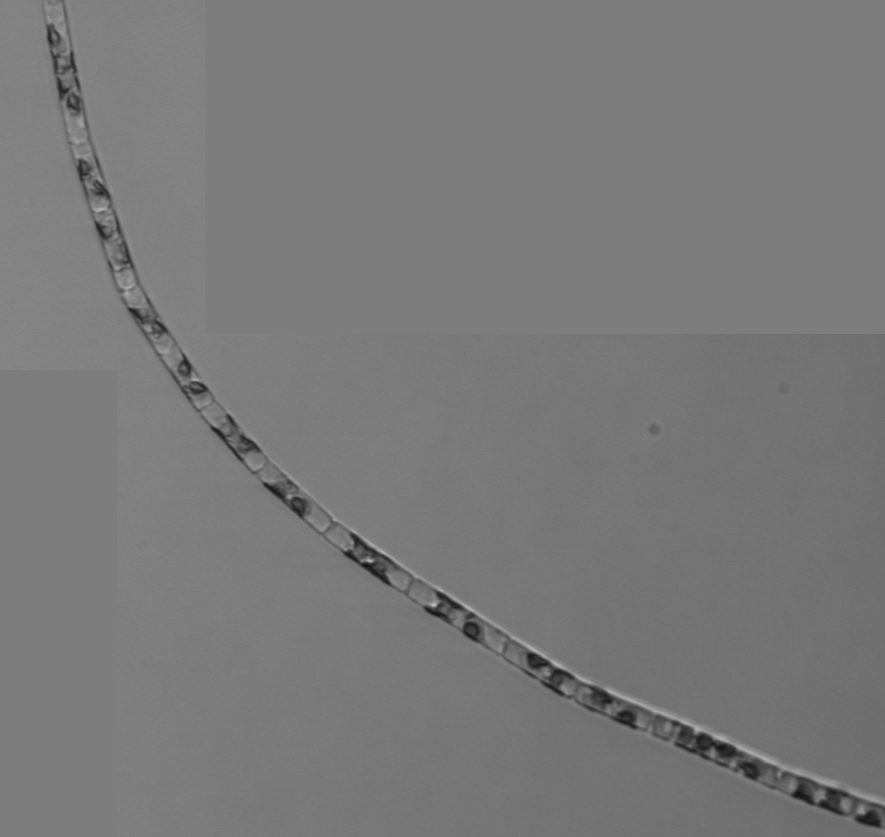
Label: Guinardia_delicatula